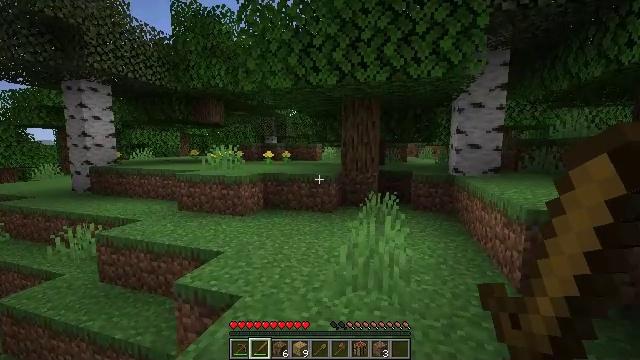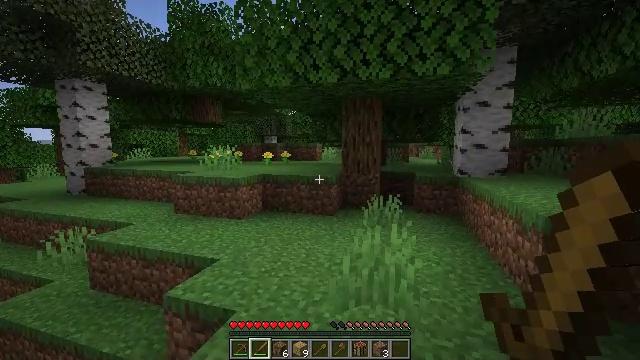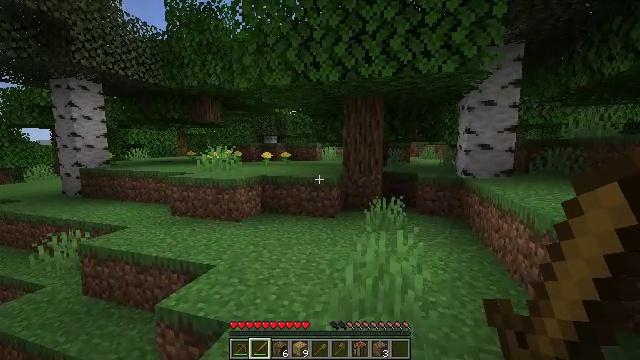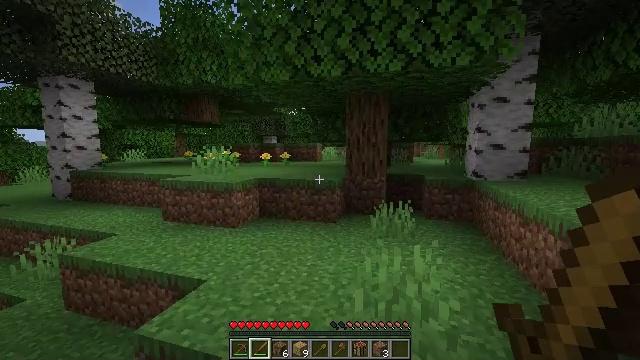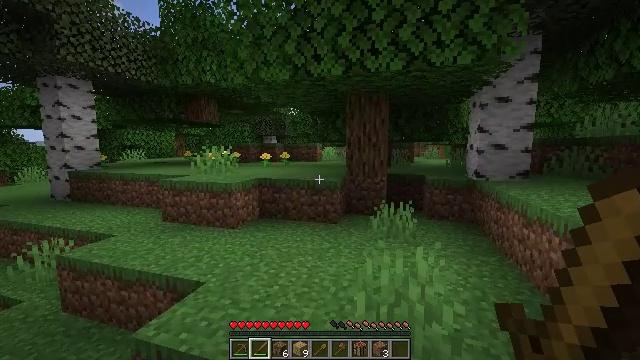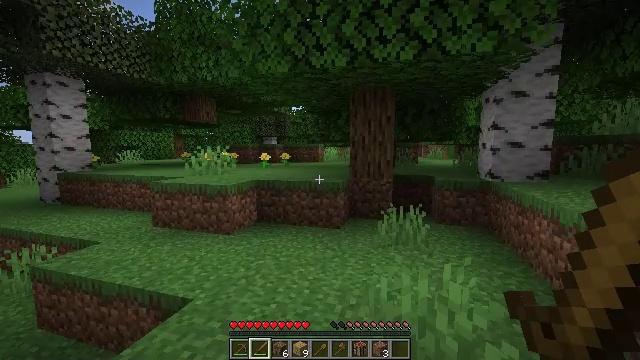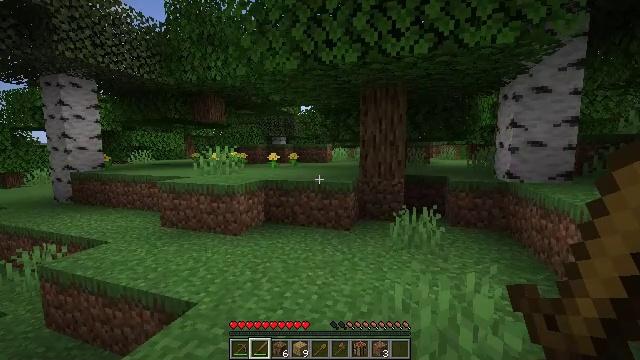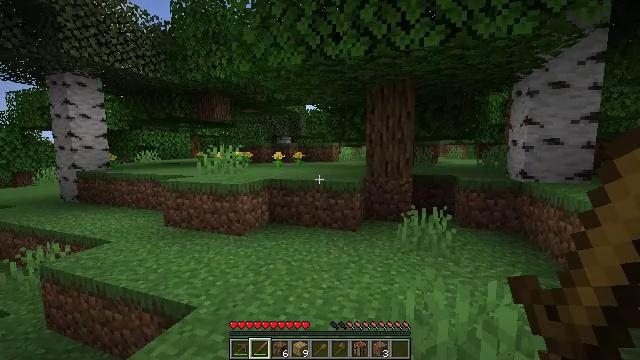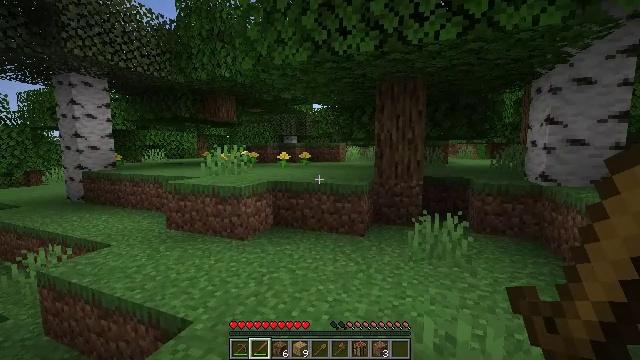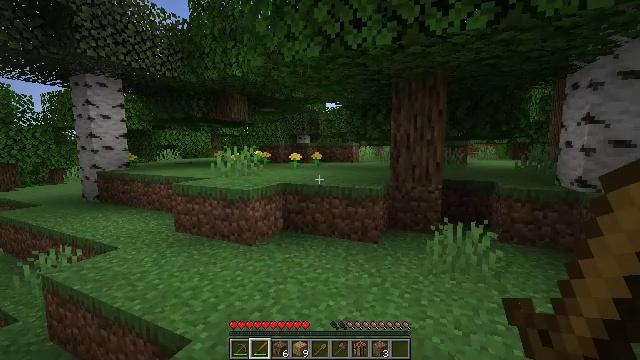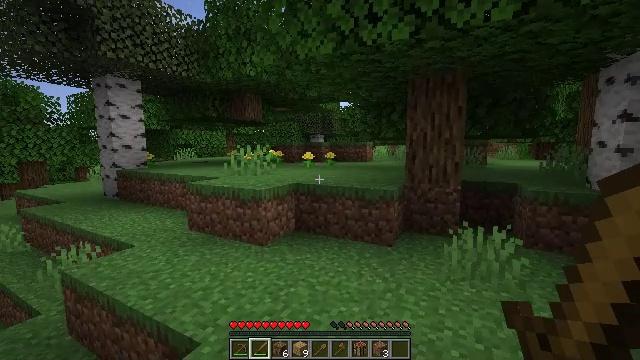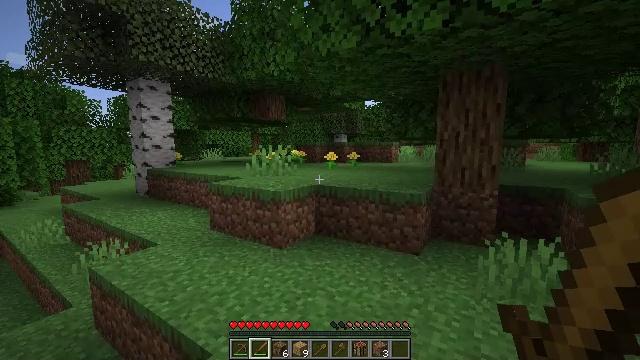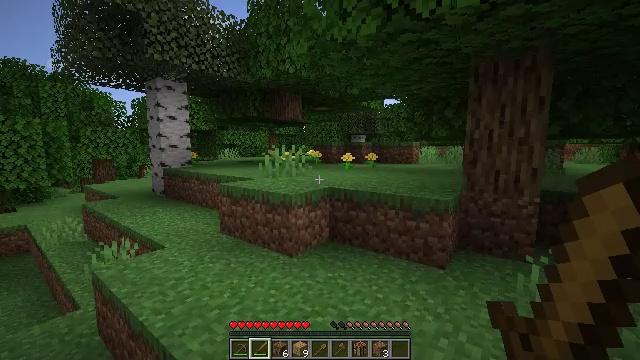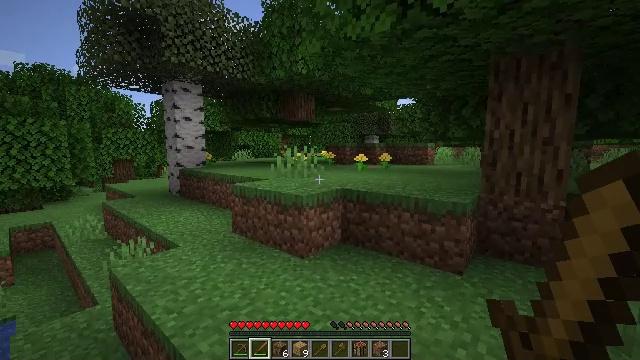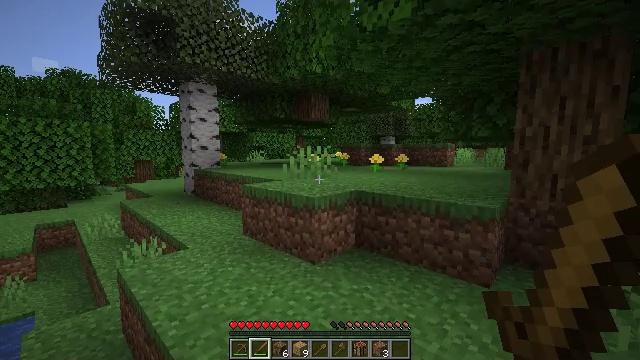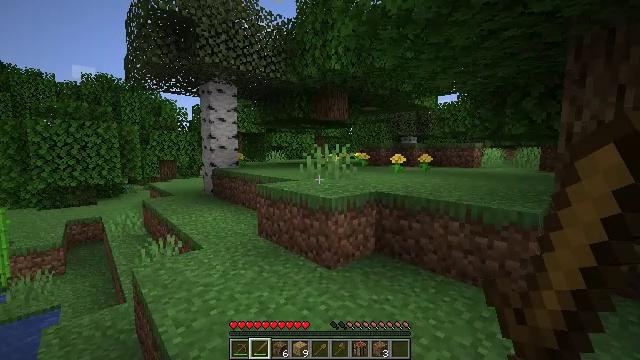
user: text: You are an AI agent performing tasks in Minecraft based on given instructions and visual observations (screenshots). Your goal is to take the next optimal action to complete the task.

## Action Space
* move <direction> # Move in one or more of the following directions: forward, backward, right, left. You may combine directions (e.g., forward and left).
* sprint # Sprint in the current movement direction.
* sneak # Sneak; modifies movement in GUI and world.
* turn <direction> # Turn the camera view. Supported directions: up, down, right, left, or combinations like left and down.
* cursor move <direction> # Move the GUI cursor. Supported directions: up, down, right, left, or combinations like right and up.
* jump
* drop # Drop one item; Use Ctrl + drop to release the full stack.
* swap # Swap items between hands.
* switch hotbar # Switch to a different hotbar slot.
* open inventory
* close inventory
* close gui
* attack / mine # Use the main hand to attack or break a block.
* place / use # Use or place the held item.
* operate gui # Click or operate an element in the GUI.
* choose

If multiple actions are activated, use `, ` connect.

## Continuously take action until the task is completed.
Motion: motion action
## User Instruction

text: Break the grass block.
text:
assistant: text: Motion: move forward
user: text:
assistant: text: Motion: move forward
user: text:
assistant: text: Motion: move forward
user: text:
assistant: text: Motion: move forward
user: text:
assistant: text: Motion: move forward
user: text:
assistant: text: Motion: move forward, turn left
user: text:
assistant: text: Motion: move forward, turn left
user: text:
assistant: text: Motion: move forward, turn left
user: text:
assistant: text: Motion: move forward, turn left
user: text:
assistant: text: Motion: move forward, turn left
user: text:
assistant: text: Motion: move forward, turn left
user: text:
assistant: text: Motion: move forward, turn left
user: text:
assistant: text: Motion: move forward, turn left
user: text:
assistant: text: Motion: move forward, turn left
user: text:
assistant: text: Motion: move forward, turn left
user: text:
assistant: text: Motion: move forward, turn left
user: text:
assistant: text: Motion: move forward, turn left
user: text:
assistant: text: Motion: move forward, turn left
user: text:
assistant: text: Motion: move forward, turn left
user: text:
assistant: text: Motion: move forward
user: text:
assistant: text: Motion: move forward, turn left
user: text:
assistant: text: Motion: move forward
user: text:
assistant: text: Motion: move forward
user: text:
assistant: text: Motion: move forward
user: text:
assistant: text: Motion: move forward
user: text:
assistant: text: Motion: move forward
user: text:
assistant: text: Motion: move forward
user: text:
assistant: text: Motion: move forward
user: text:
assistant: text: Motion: move forward
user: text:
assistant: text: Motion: move forward